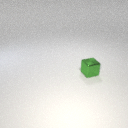
small green metal cube